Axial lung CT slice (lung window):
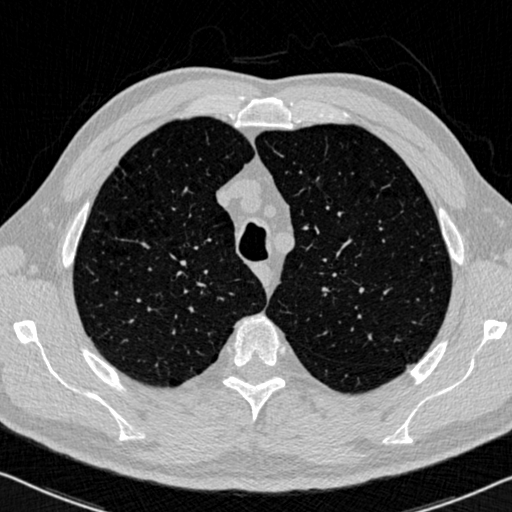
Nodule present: no